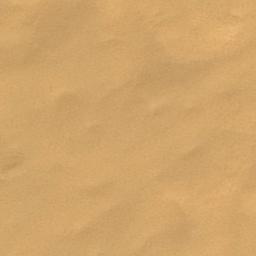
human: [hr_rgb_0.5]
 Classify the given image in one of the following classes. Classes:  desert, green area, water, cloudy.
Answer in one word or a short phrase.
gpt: desert